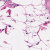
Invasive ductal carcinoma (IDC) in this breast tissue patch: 0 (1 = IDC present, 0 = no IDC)